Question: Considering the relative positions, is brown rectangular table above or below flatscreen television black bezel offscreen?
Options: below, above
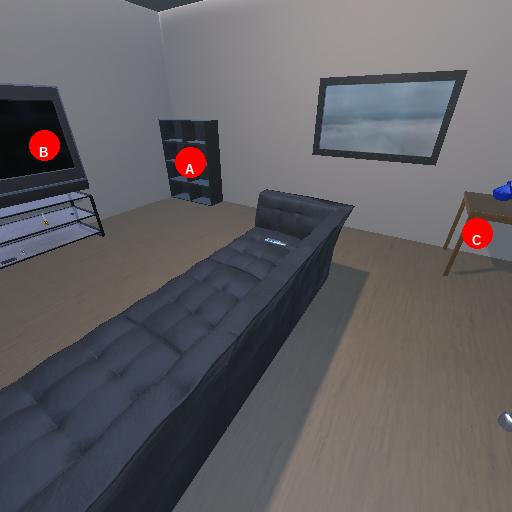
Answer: below